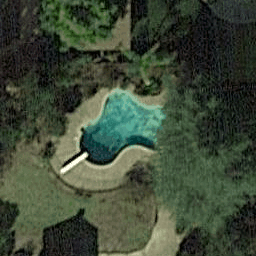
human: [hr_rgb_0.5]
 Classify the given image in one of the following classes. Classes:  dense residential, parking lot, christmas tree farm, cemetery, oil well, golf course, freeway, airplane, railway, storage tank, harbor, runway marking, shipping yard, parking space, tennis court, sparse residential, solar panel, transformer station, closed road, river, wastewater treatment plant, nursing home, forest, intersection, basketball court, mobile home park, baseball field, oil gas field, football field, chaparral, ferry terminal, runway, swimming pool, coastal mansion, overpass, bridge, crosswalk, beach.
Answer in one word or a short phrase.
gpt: swimming pool